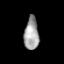
Tissue: prostate
Cell type: T cells
Senescence score: 0.2226
Nuclear area (px): 464
Mean DAPI intensity: 162.567